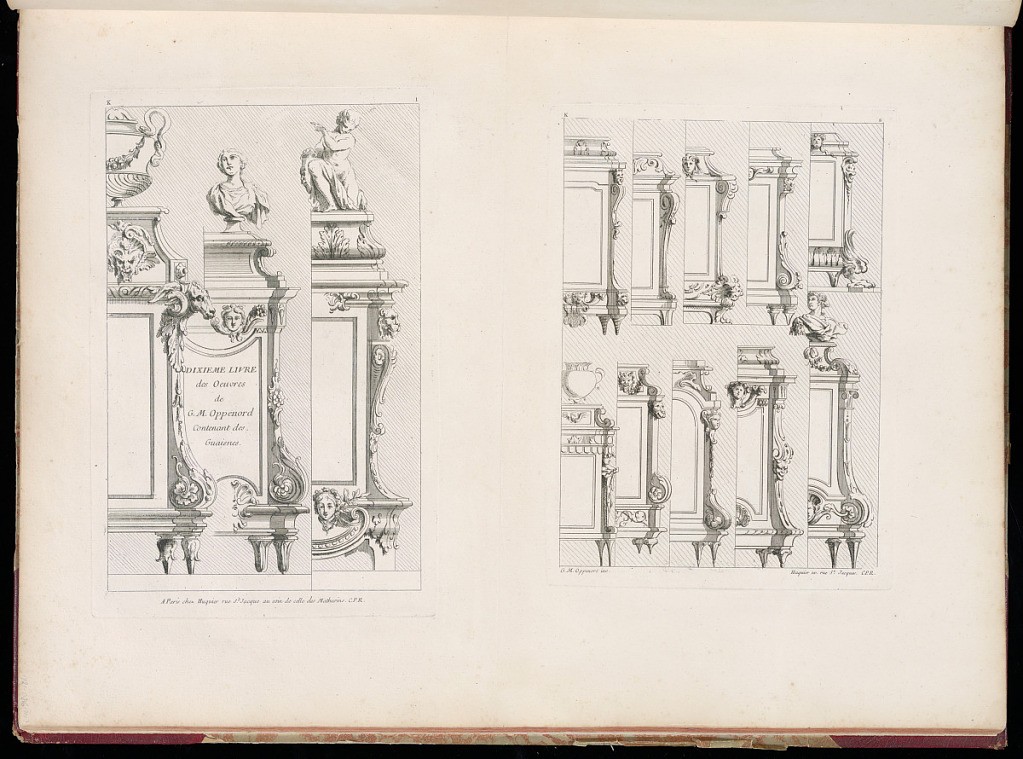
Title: Title Page
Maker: Gilles-Marie Oppenord, French, 1672–1742
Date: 1749-1761
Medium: Etching and engraving on laid paper
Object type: Bound print
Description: Page printed with two plates featuring designs for pedestals. The left plate also functions as the title page. Both plates are numbered; the plate on the right is signed.